Field crop: maize
Growth stage: 2
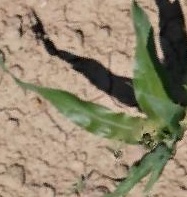
Species: maize